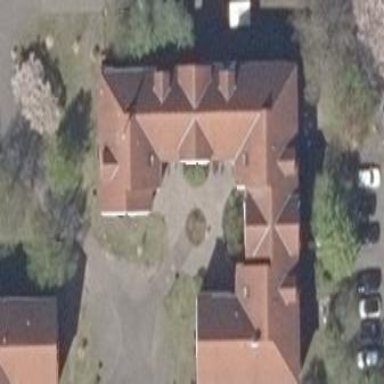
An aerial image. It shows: Dormitory building with gabled roof made of red roof tiles. The roof is oriented along the building and the exterior is white in color.